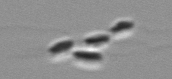
Label: Dinobryon